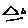
Label: triangle